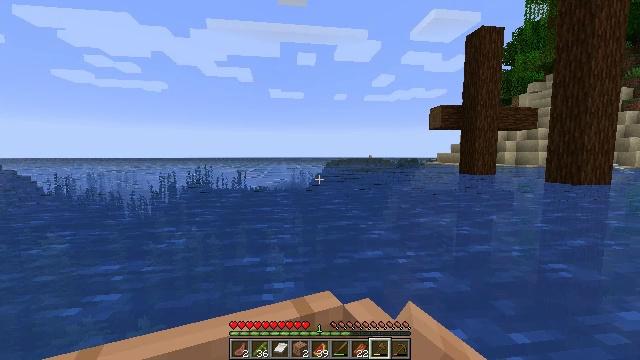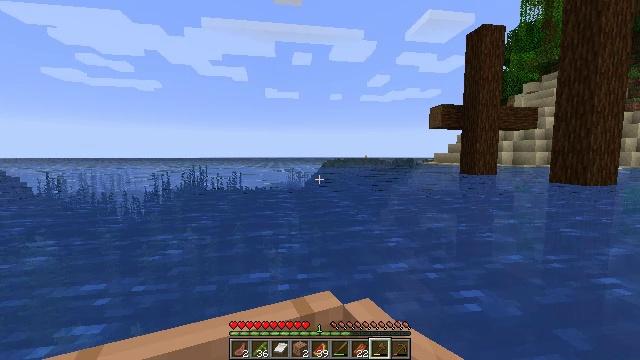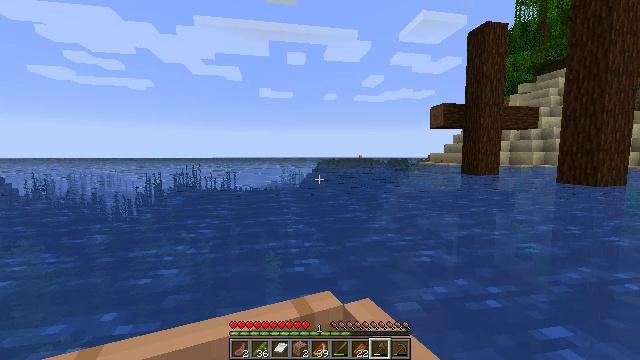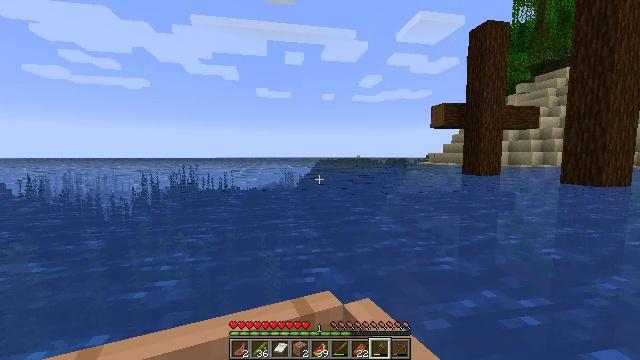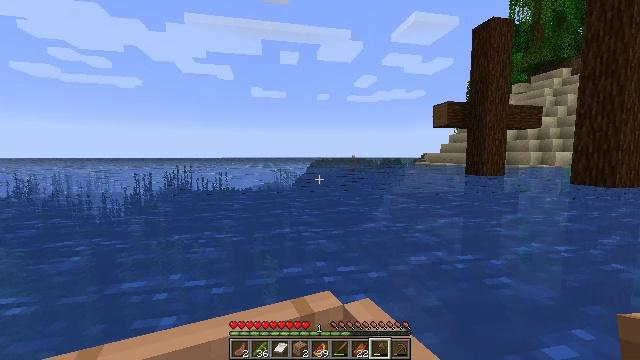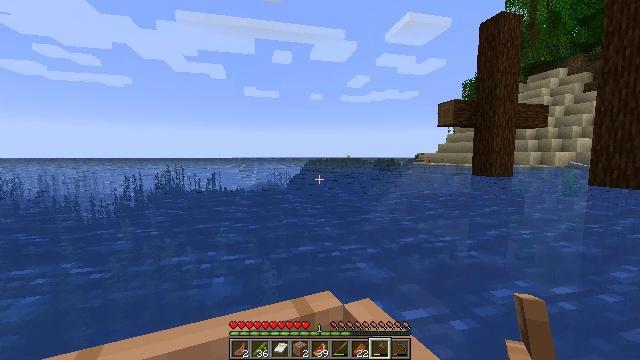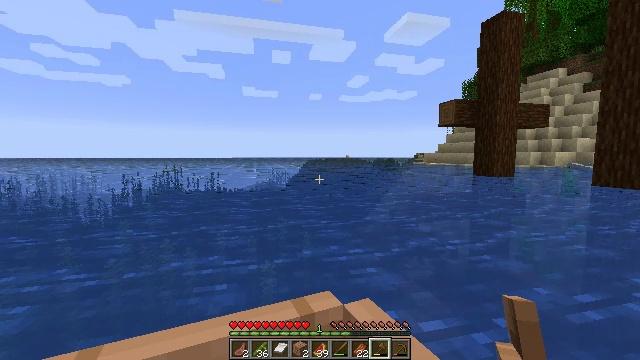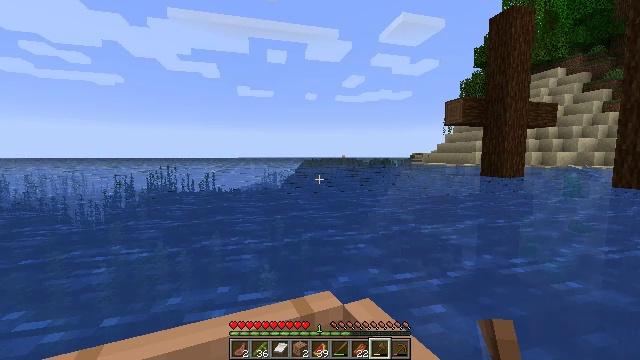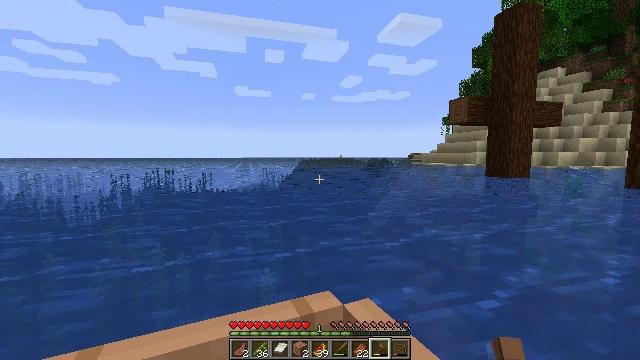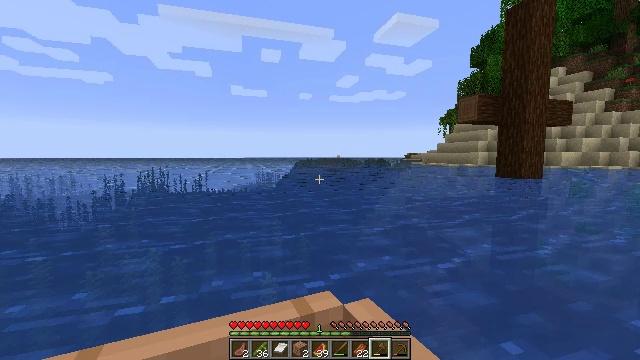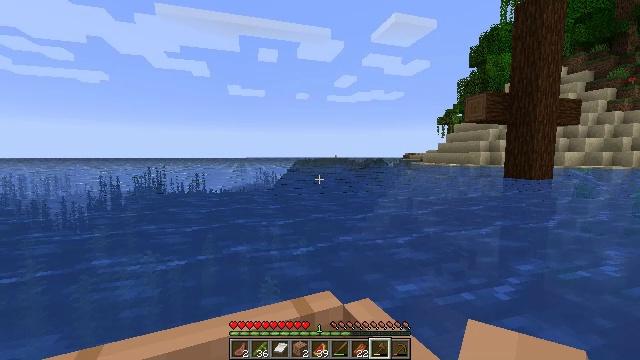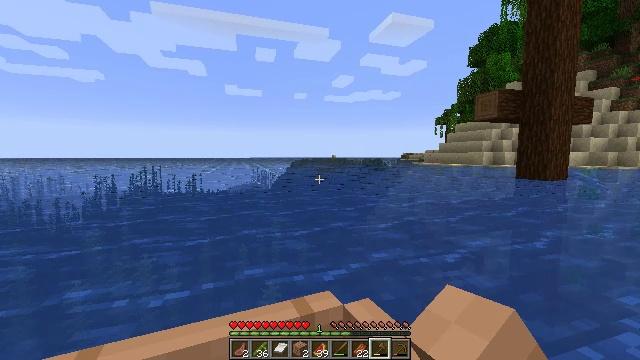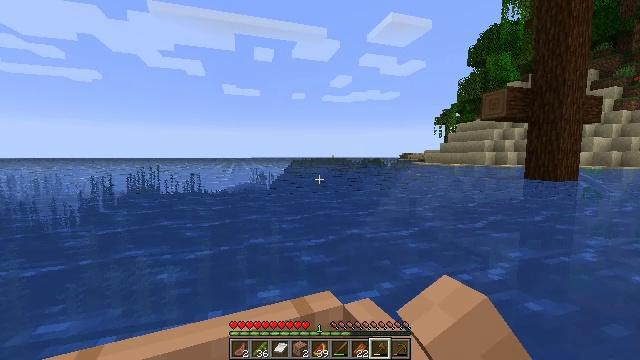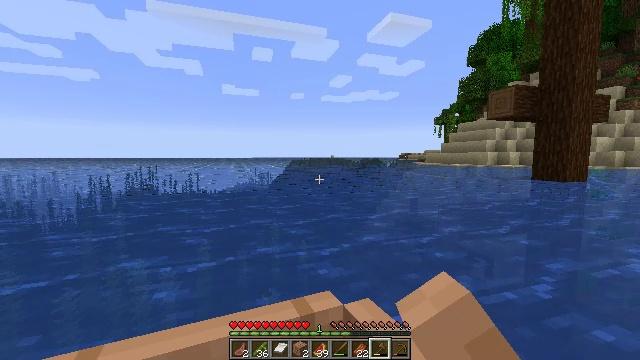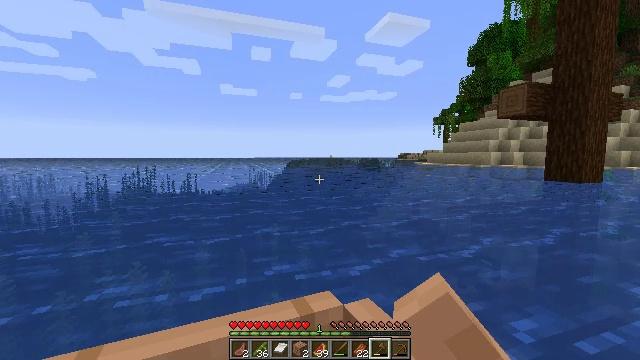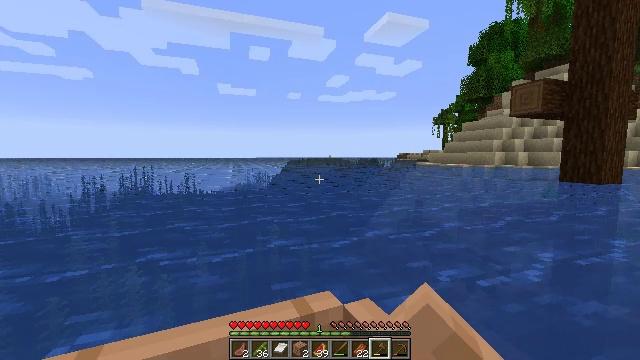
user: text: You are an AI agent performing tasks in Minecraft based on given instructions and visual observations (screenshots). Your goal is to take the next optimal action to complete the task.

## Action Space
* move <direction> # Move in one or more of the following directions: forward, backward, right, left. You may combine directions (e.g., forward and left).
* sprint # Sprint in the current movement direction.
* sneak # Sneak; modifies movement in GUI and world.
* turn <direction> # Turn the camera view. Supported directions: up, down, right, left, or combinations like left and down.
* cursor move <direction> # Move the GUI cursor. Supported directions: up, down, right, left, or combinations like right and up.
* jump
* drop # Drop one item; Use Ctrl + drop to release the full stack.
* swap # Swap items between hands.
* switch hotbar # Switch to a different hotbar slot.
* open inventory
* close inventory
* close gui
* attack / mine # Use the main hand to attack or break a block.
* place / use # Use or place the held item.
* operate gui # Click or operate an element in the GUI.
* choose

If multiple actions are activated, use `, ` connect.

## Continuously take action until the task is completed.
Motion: motion action
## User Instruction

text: Gather kelp plant by attacking it underwater.
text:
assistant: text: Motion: move forward
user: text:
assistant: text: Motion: move forward
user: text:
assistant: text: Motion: move forward
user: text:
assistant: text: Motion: move forward
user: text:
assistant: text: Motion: move forward
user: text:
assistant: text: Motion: move forward
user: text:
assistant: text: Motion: move forward
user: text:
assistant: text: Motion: move forward
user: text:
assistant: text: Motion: move forward
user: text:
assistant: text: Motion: move forward
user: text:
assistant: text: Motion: move forward
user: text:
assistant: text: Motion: move forward
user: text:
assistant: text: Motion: move forward
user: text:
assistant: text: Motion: move forward
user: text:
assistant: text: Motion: move forward
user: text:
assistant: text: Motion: move forward
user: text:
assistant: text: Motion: move forward
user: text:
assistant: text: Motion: move forward
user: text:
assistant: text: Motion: move forward
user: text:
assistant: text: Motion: move forward
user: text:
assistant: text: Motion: move forward
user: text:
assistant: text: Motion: move forward
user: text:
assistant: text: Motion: move forward
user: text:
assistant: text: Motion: move forward
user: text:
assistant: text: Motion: move forward
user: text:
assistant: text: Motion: move forward
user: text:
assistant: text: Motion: move forward
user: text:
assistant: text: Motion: move forward
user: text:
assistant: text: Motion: move forward
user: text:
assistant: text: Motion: move forward